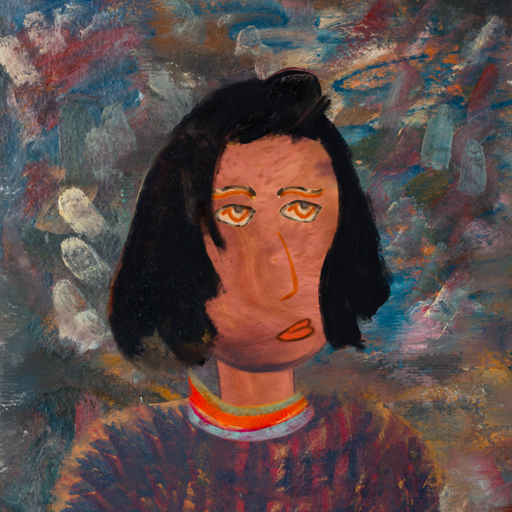
Background: Boggyland, Head And Neck Side: Mother_And_Son_Mother, Face Side: Experience, Bust: In_The_Sun, Hair Side: Mosgoul, Head Accessory: Blank, Second Necklace: Blank, Necklace: Sisters, Baby: Blank